Field crop: maize
Growth stage: 2
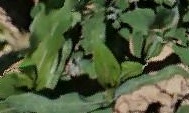
Species: maize